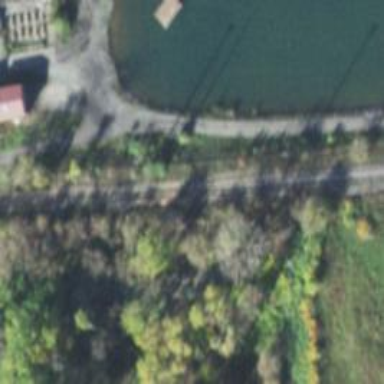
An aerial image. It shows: Disused railway.